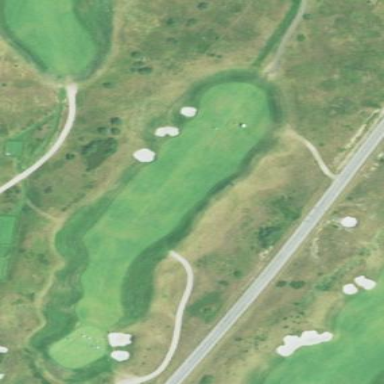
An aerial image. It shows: Golf fairway surrounded by grass.